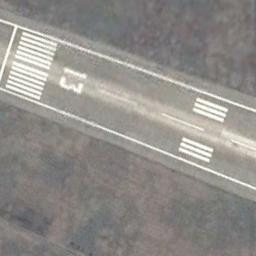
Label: runway